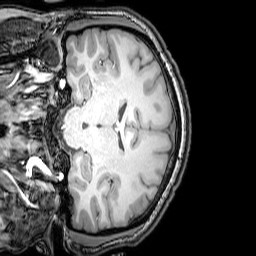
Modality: T1w
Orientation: coronal
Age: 26
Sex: male
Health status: healthy
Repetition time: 0.081 s
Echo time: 0.037 s